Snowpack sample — Rabbit Ears Pass, Jackson County, Colorado, USA (12/17/25, 1:08 PM MST)
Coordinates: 40.387, -106.625
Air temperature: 34 °F
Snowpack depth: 46 cm
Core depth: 30 cm
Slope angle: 6°, slope face: 165°
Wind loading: medium
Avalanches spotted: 0
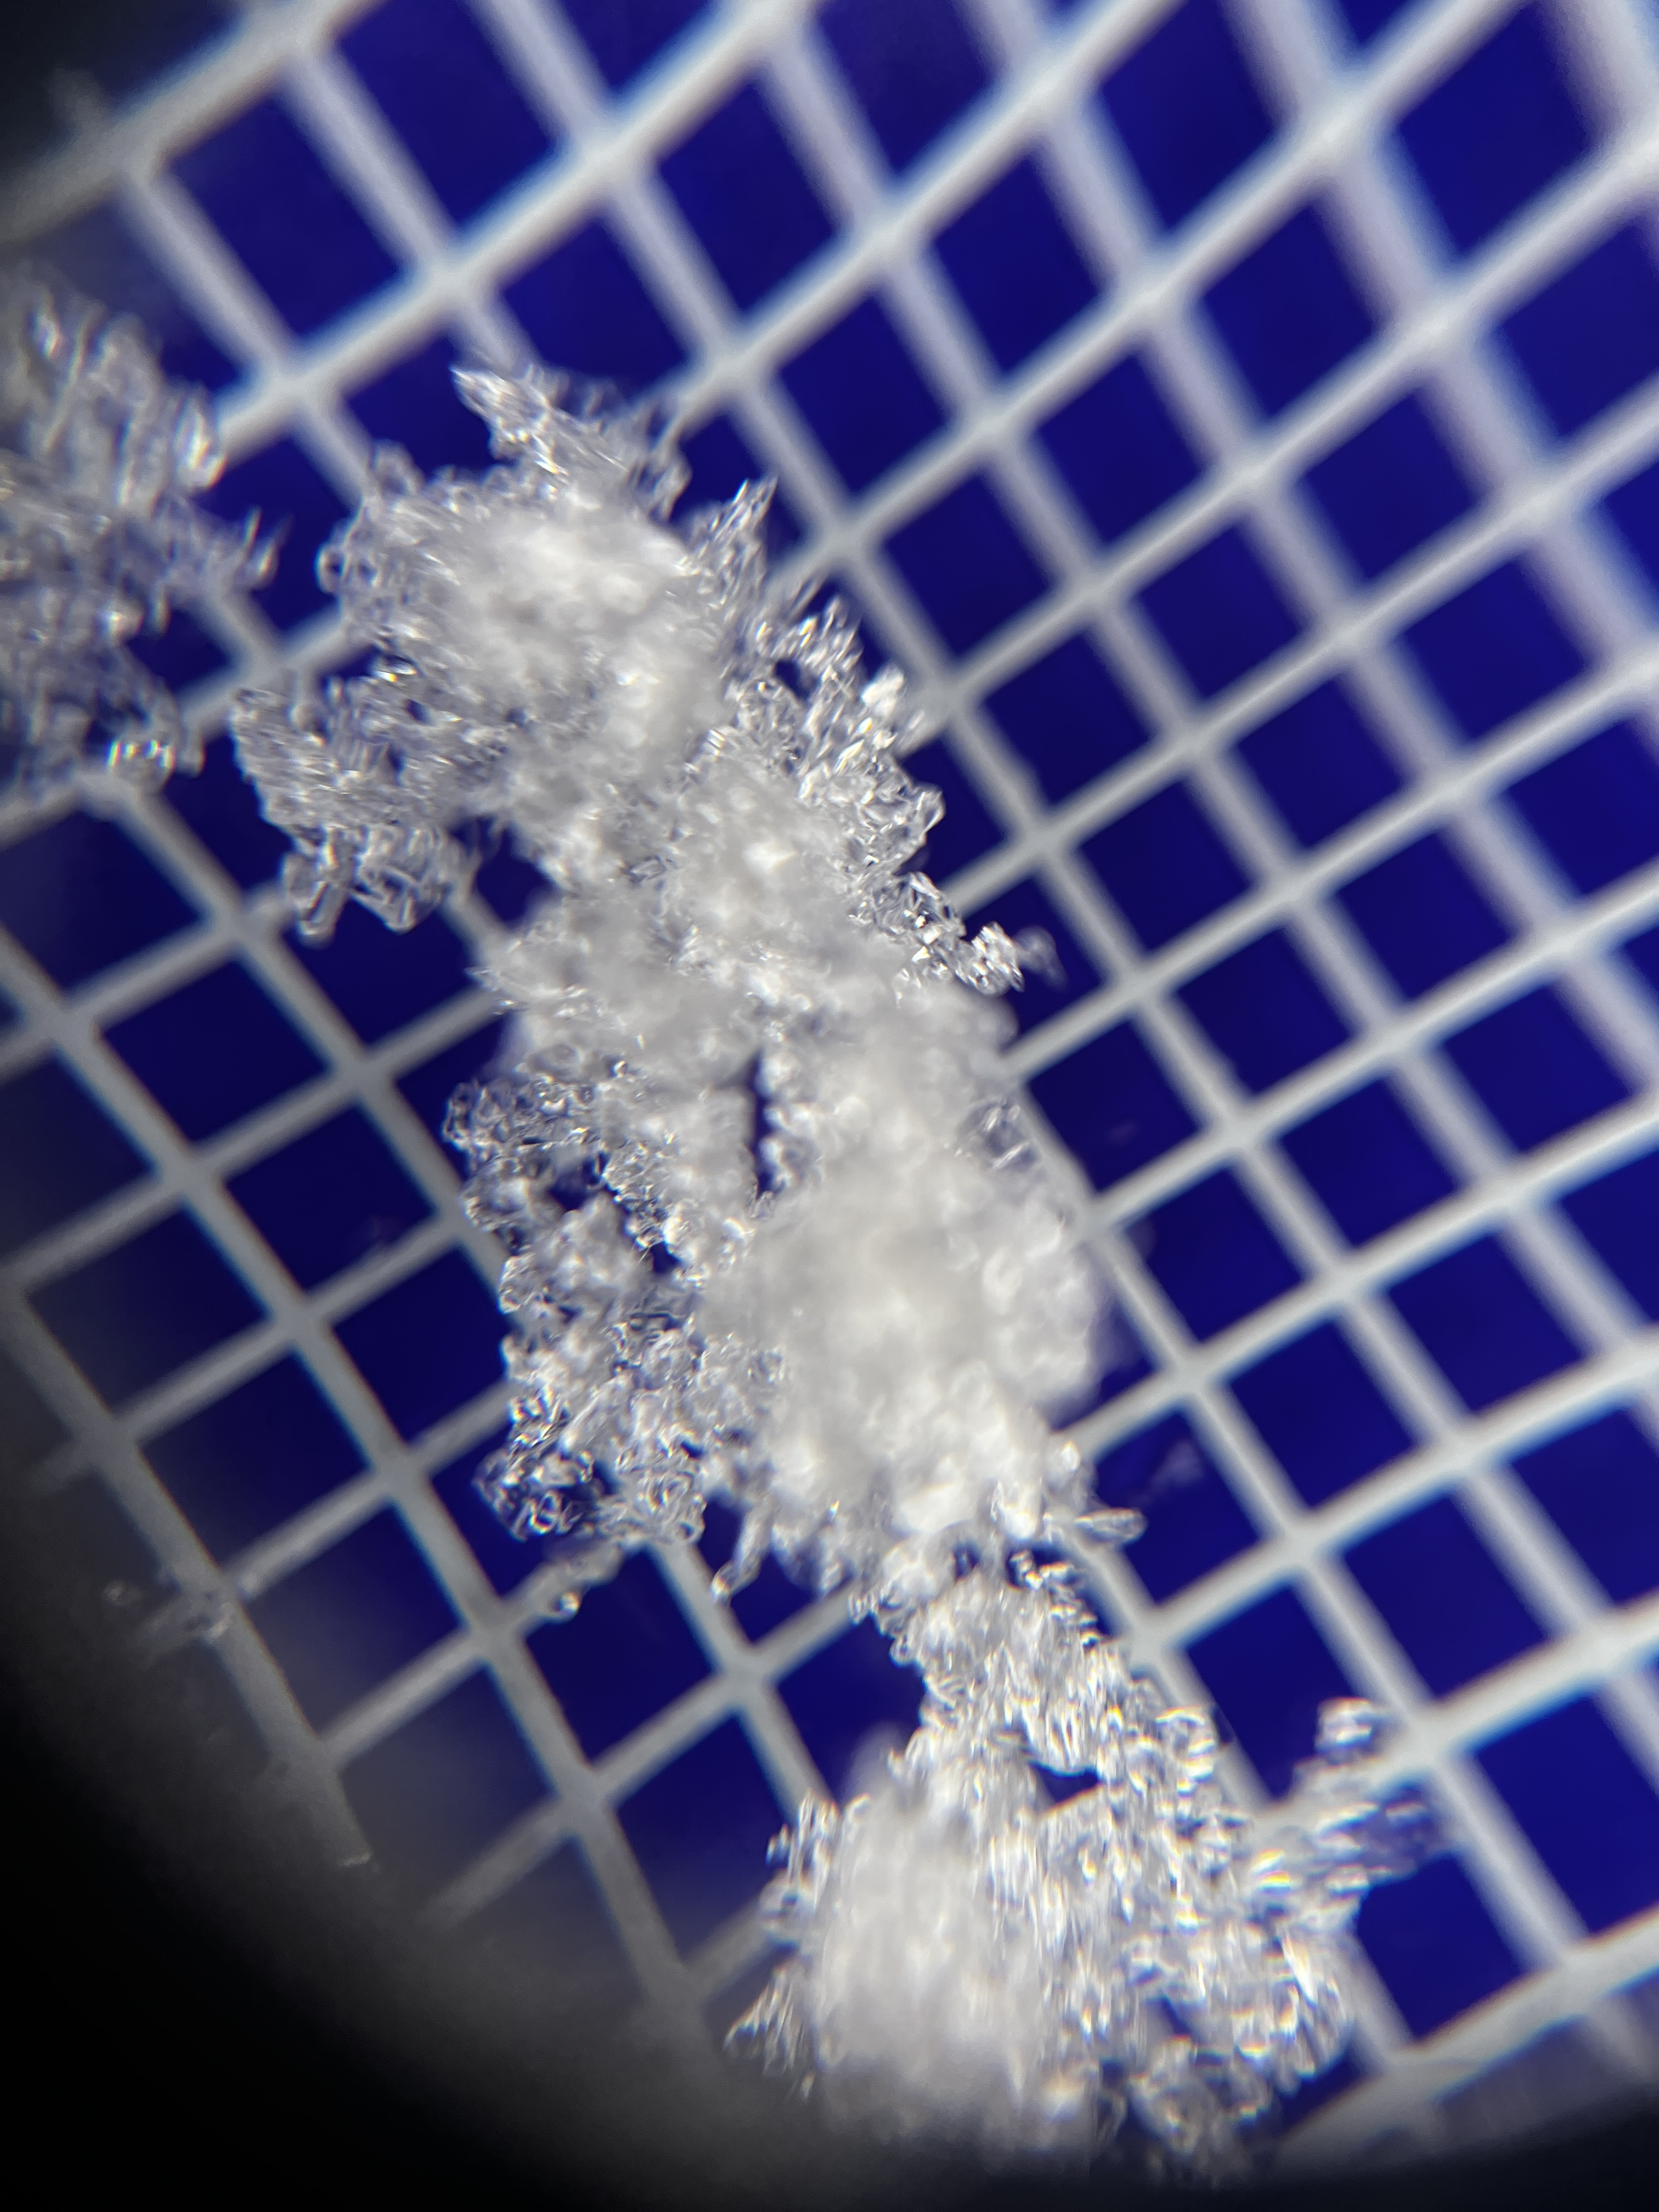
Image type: magnified_profile
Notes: No avalanches spotted nearby, although collected in a meadowy area with minimal risk on this face of the pass.